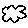
Label: cloud